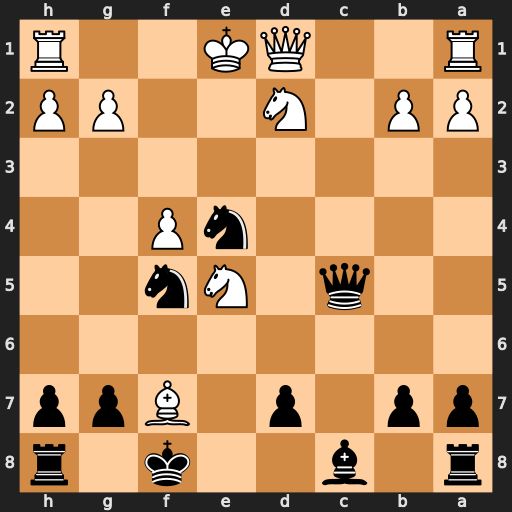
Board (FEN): r1b2k1r/pp1p1Bpp/8/2q1Nn2/4nP2/8/PP1N2PP/R2QK2R
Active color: b
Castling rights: KQ
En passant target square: -
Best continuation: Qf2#